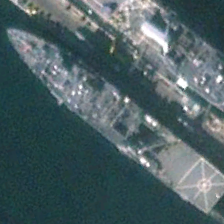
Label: combat